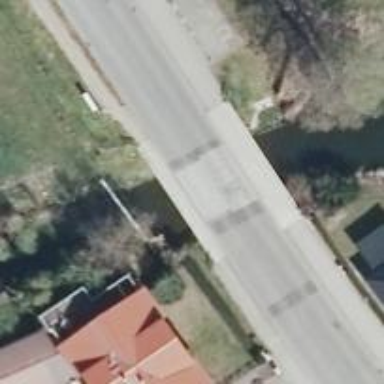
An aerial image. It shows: Secondary road on bridge with asphalt surface. There is sidewalk on the left and cycle track on the right.